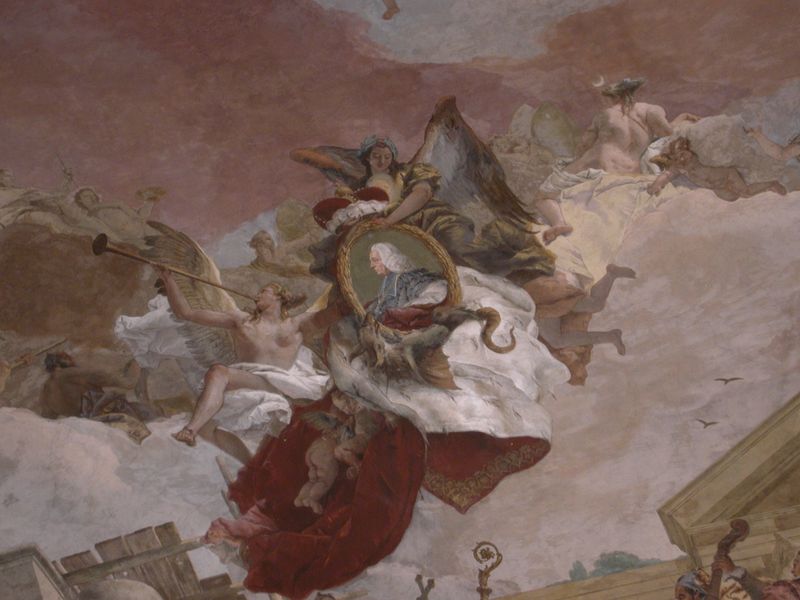
Titel: Treppenhaus der Residenz zu Würzburg
Künstler: Balthasar Neumann
Standort: Würzburg, Residenz (EU - D - B)
Schlagwörter: blau, flügel, gemälde, himmel, mann, nackt, weiß, wolken, rose, rot, wolke, malerei, bild, portrait, porträt, gewand, kind, krone, rosa, engel, putte, putto, stab, farben, könig, musikinstrument, musizieren, mond, popo, schiller, kranz, angels, tempel, deckengemälde, fresko, fanfare, bild im bild, goethe, diana, trompete, bischofsstab, deckenfresko, krümme, blasinstrument, gesänge, nrot, trombone, tronbone, trombome